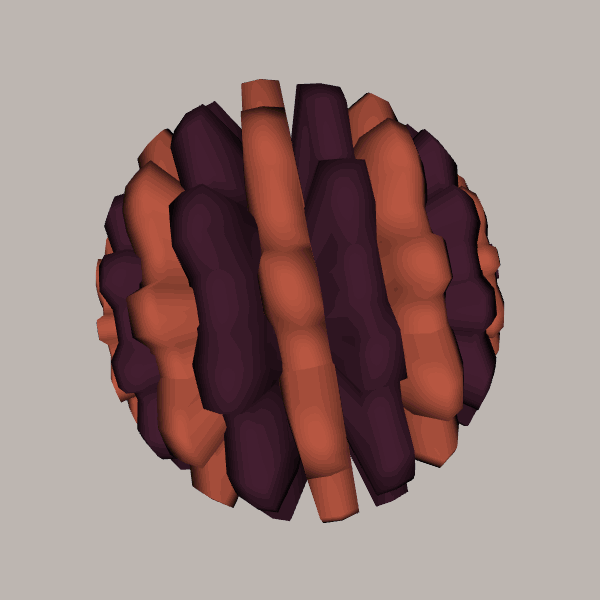
Background: light